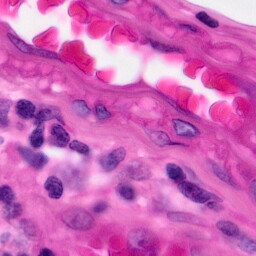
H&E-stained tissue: Pancreatic